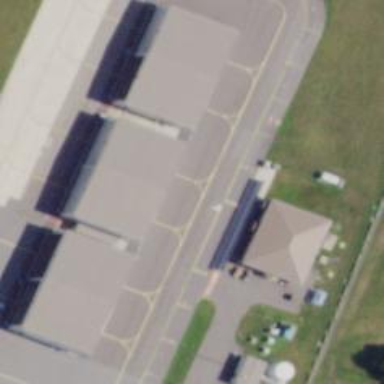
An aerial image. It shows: View of taxiway at the airport.